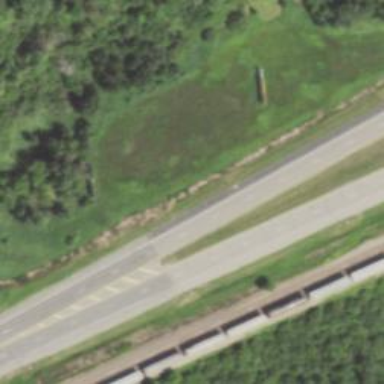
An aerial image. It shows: This image shows trunk highway that functions as expressway.